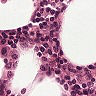
Metastatic tissue present: no